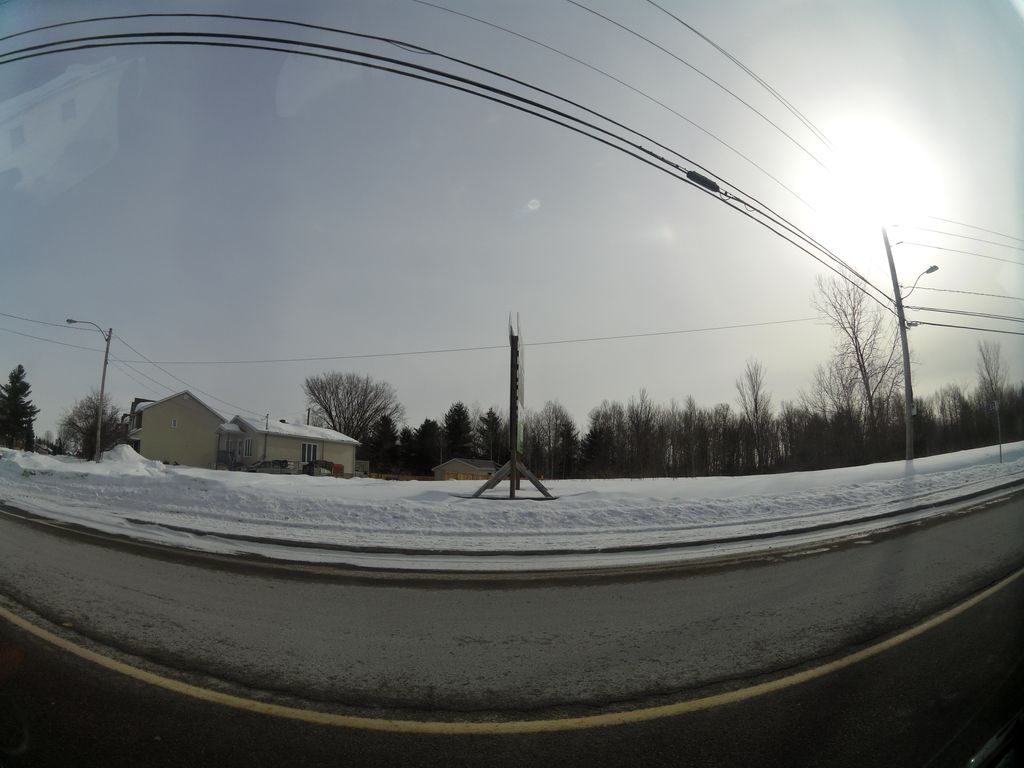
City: ottawa-gatineau